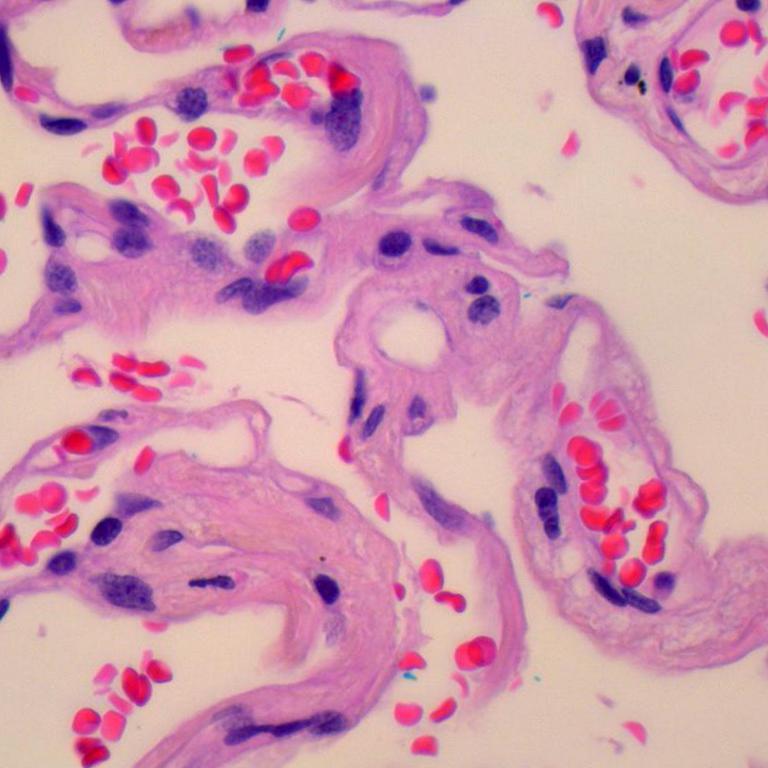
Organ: lung
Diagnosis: benign